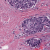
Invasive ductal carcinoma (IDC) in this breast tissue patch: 1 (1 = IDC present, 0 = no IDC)